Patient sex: M
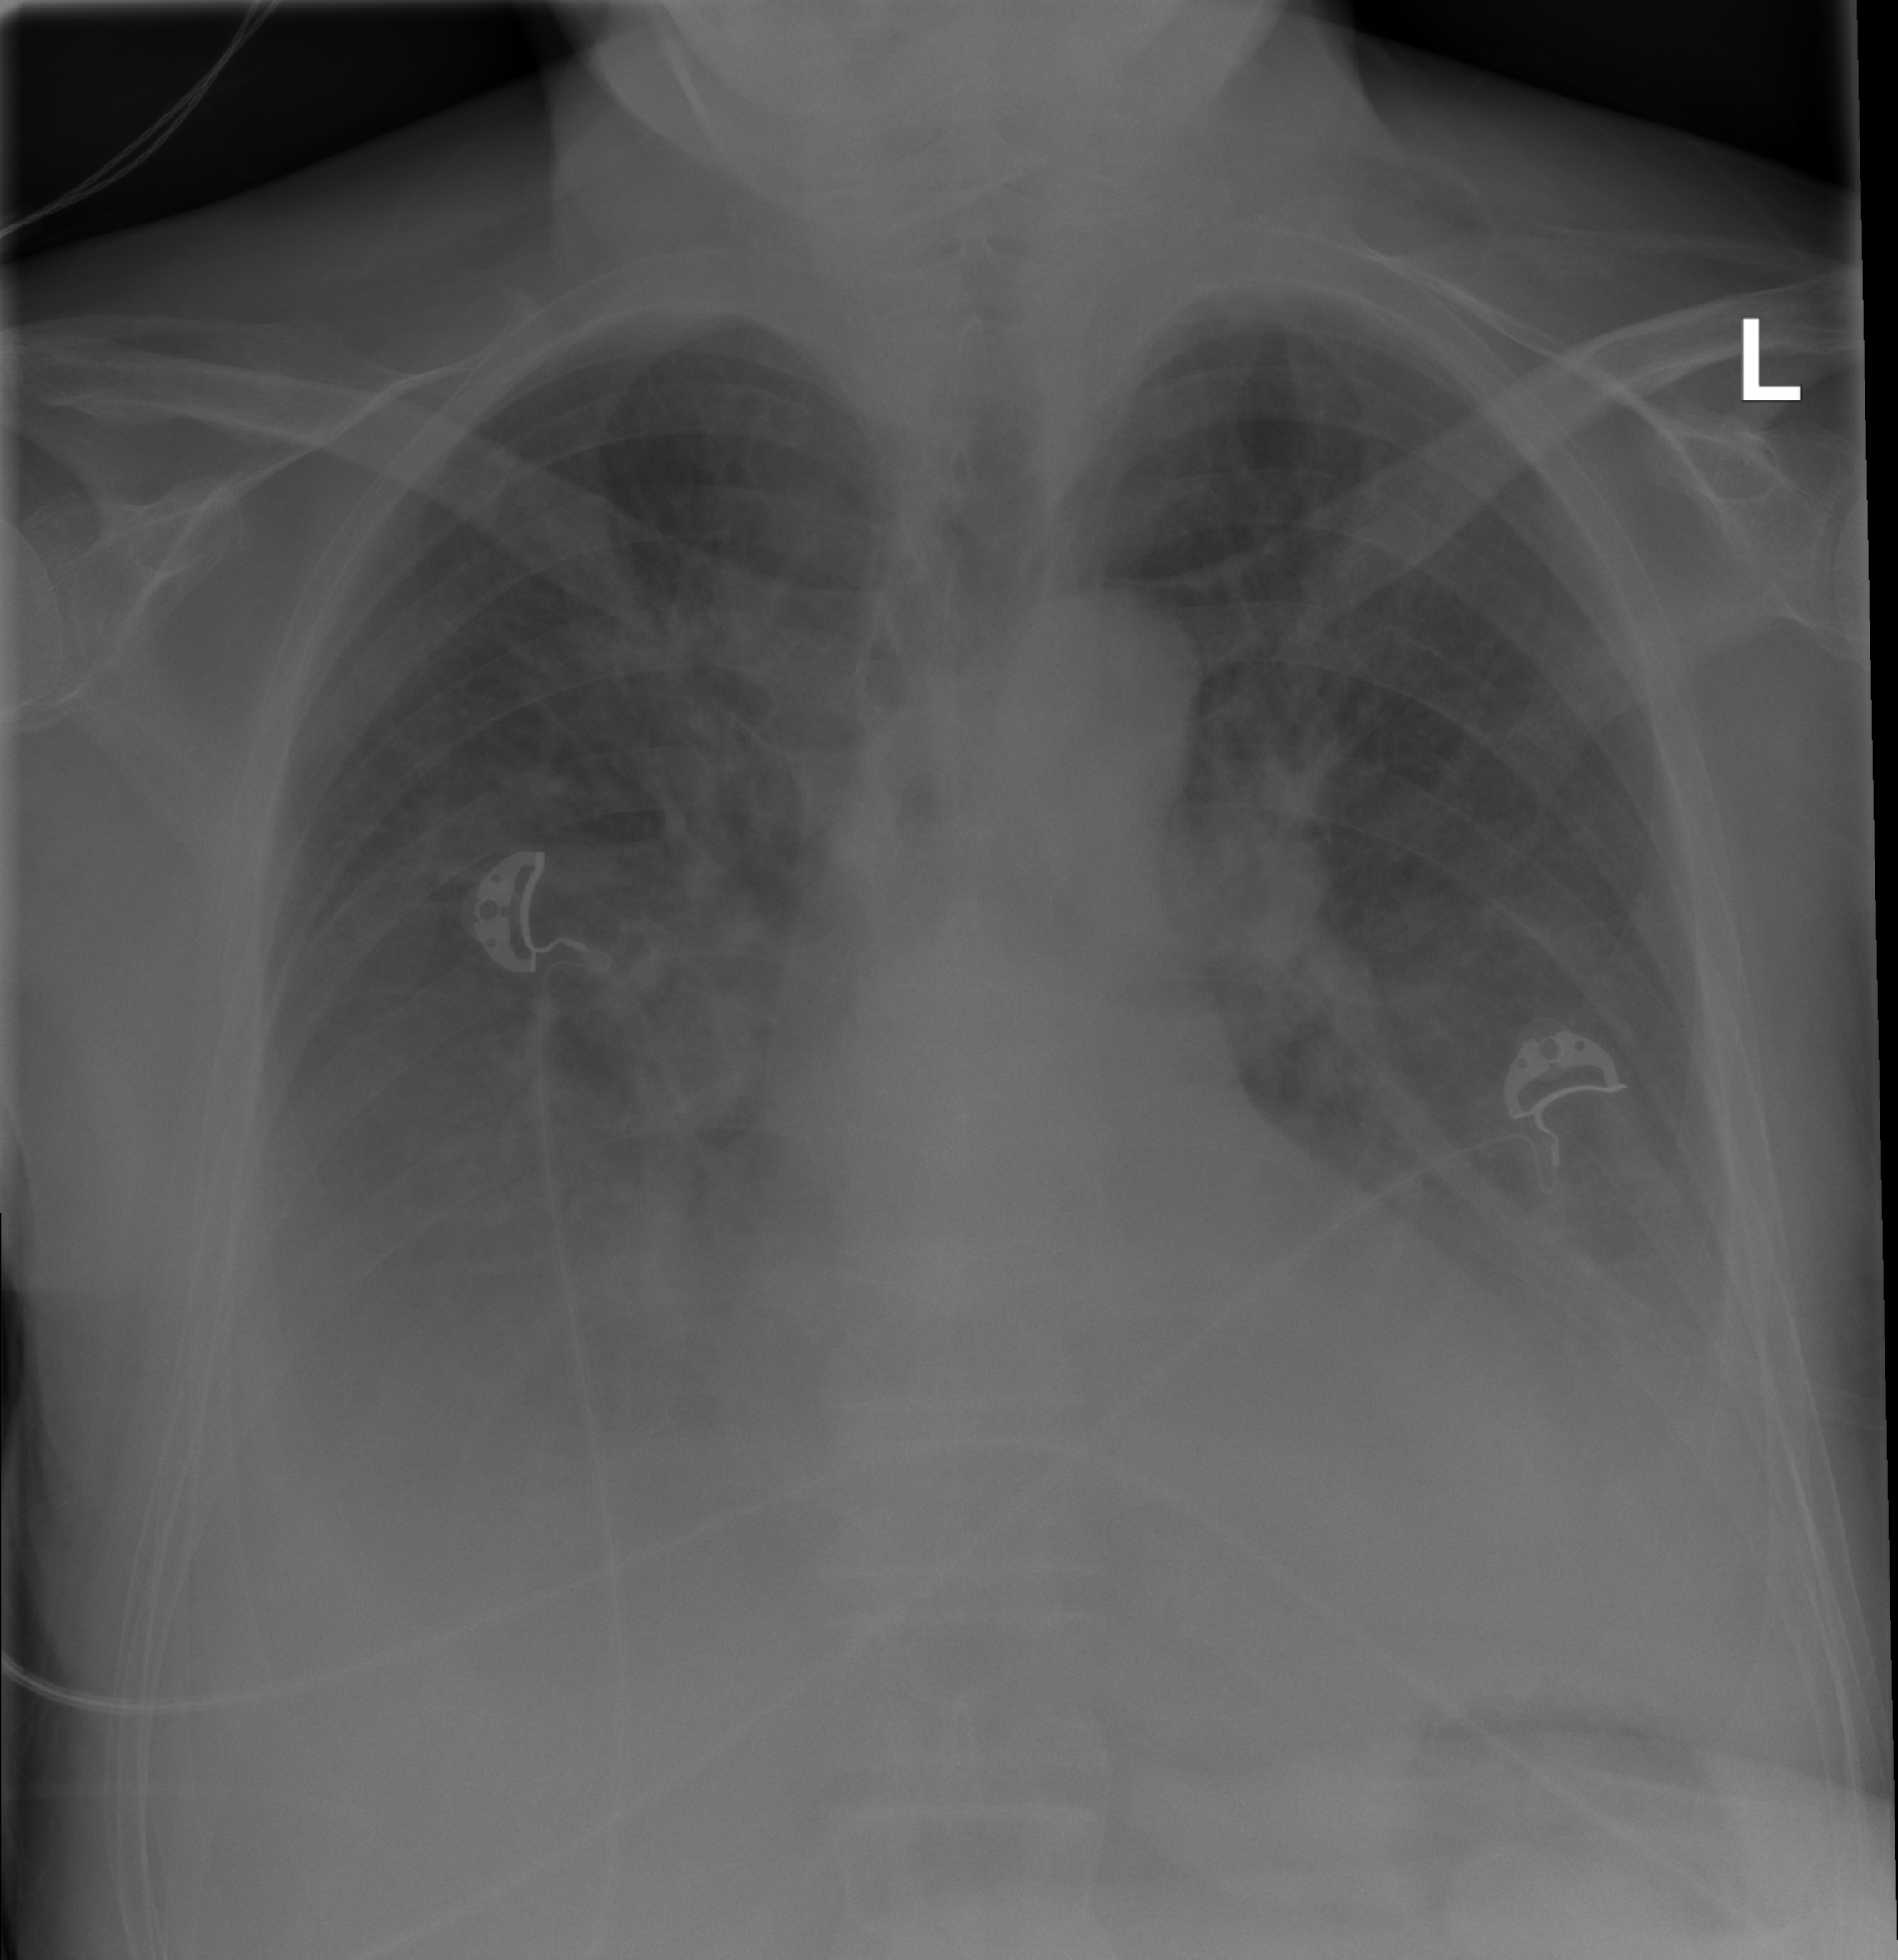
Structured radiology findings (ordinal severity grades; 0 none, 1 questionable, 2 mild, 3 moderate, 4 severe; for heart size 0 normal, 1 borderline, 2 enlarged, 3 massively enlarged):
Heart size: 0
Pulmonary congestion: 2
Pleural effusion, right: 3
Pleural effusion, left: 2
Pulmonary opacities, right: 0
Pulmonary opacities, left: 0
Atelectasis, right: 2
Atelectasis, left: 2